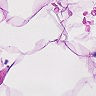
Metastatic tissue present: no